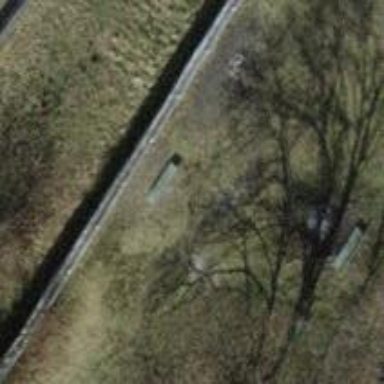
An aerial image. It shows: Bench.